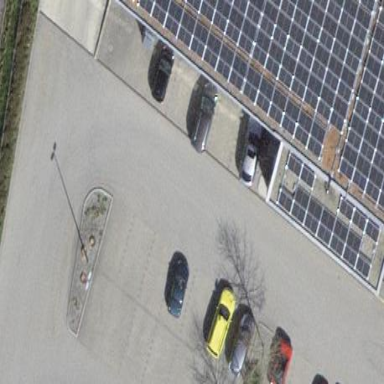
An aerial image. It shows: Solar power generator.